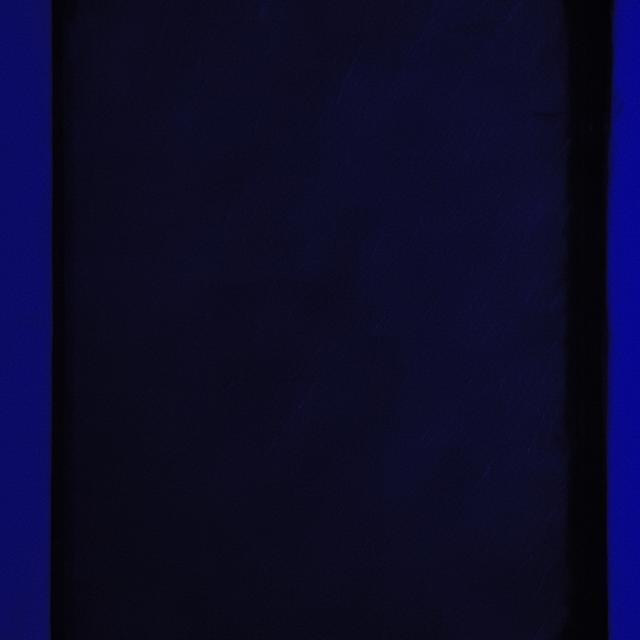
Healthy canine skin — no visible lesions, inflammation, or abnormalities. The skin and coat appear normal.